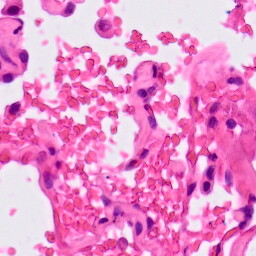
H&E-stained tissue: Lung